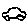
Label: car